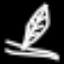
Label: leaf